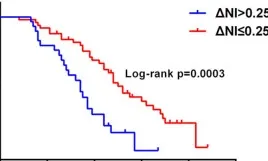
(A) Survival analysis for patients with DeltaNI <= 0.25 vs. DeltaNI > 0.25.
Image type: pathology (immunostaining)